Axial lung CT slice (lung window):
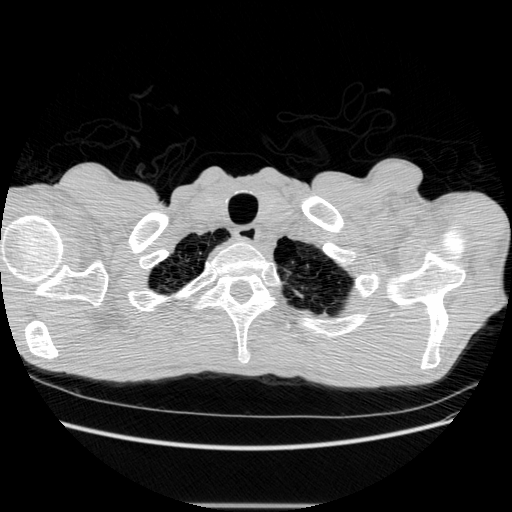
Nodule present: no